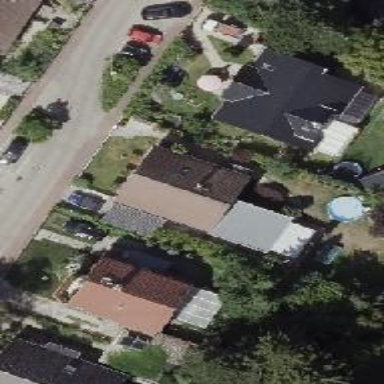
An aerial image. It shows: Simple and straightforward house.